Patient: sex F, age 28
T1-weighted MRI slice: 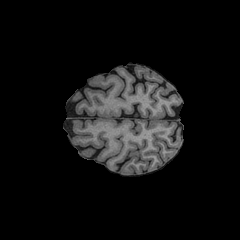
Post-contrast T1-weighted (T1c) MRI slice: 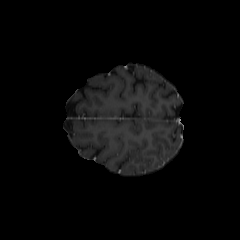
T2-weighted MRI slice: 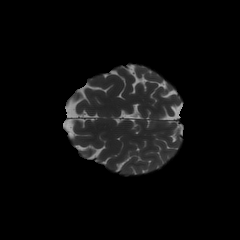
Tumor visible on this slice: no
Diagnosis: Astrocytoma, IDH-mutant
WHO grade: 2